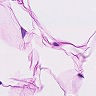
Metastatic tissue present: no